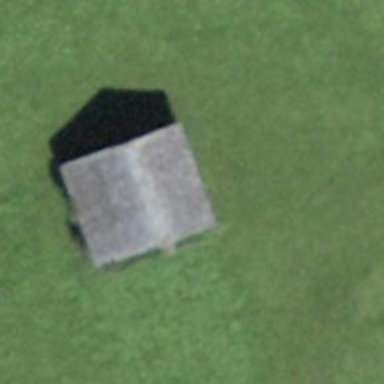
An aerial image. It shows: Rural barn.